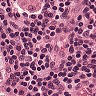
Metastatic tissue present: no